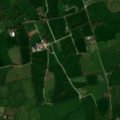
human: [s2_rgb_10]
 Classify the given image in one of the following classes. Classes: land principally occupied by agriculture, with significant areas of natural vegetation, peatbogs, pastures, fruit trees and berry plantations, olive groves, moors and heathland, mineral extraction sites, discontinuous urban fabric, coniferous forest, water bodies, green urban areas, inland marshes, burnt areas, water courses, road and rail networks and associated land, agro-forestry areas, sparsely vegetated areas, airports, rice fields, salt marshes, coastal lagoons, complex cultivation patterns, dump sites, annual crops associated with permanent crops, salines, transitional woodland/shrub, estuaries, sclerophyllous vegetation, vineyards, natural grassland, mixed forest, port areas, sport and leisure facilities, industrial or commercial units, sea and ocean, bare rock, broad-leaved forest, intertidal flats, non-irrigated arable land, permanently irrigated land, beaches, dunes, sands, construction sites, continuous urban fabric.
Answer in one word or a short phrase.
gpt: non-irrigated arable land, pastures